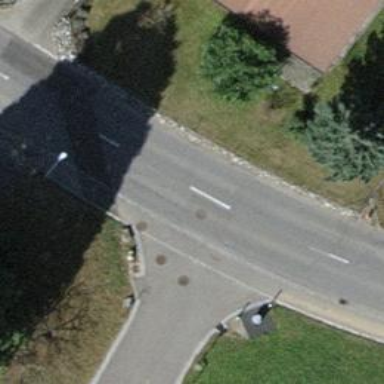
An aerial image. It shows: Tertiary road with asphalt surface.